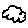
Label: cloud